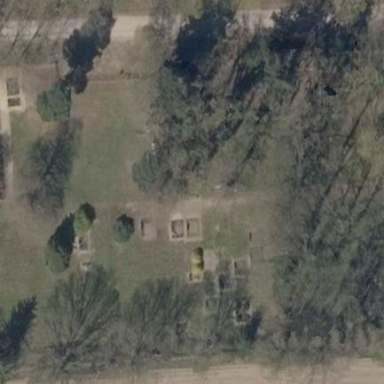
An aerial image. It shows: Cemetery.